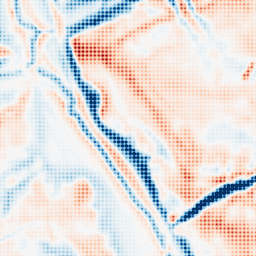
Category: multiscale
Decomposition family: dog_multiscale
Decomposition parameters: sigma_ratio: 1.6
n_scales: 3
base_sigma: 2
Upsampling method: sinc_blackman
Upsampling parameters: scale: 8
kernel_size: 8
Upsampling scale: 8